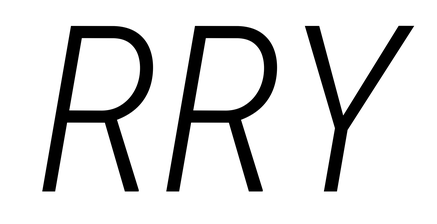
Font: Roboto-Italic_Condensed_Light_Italic